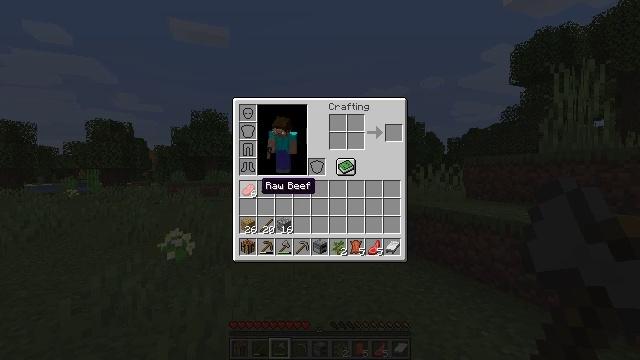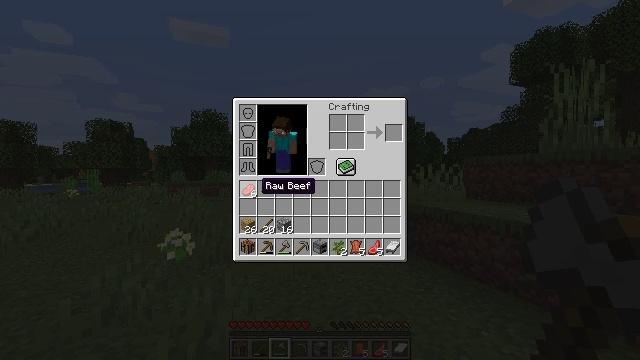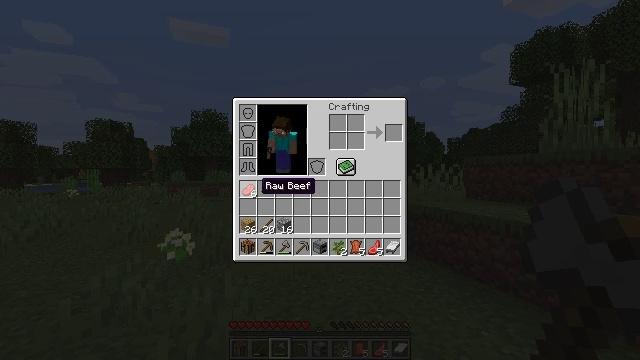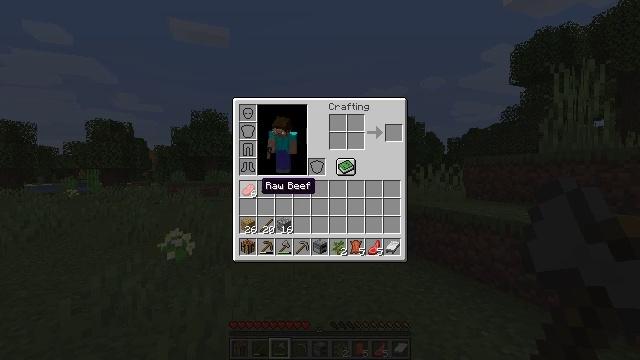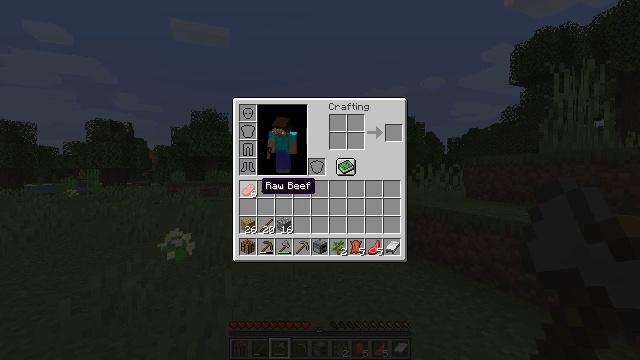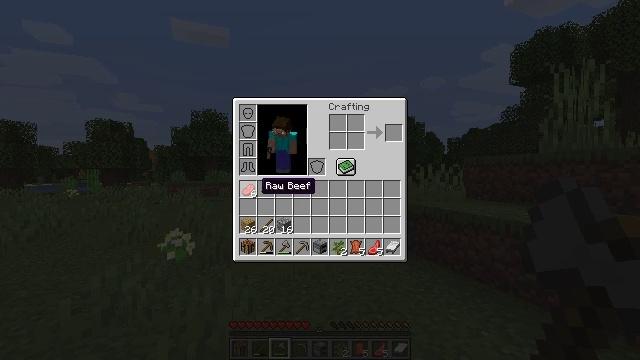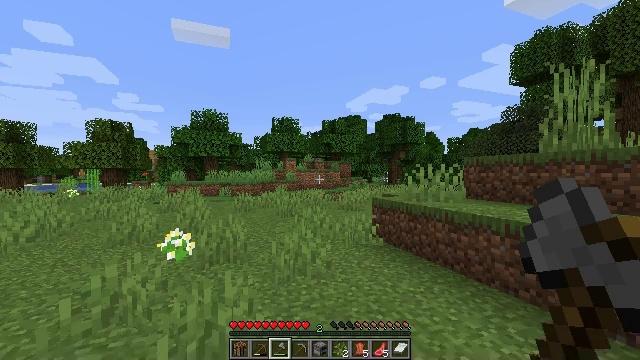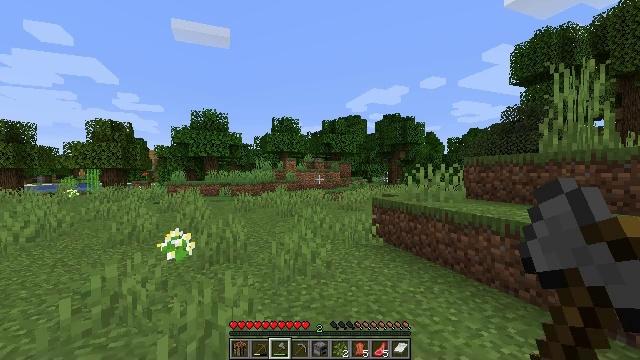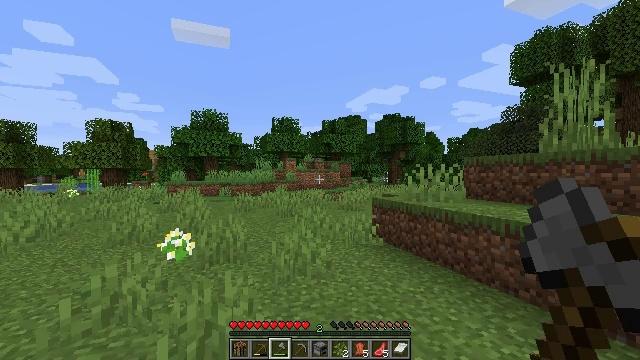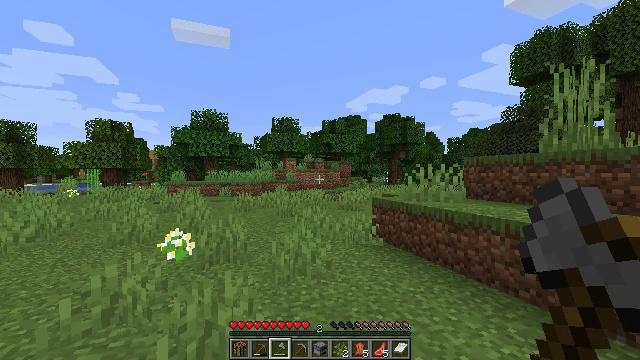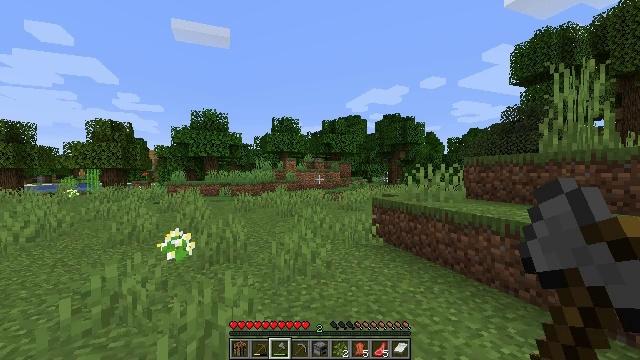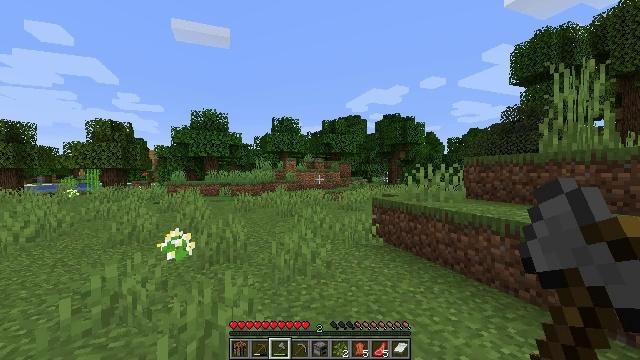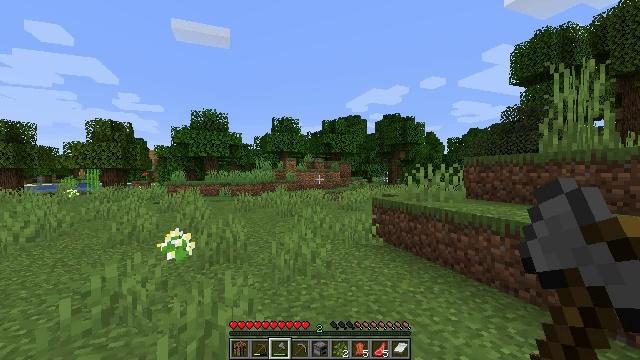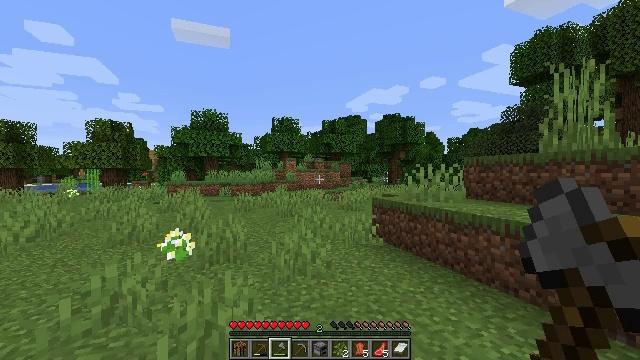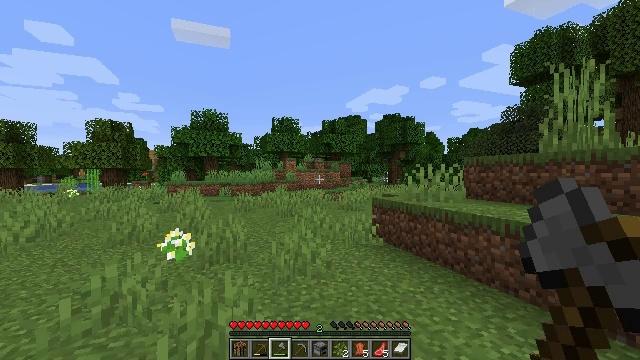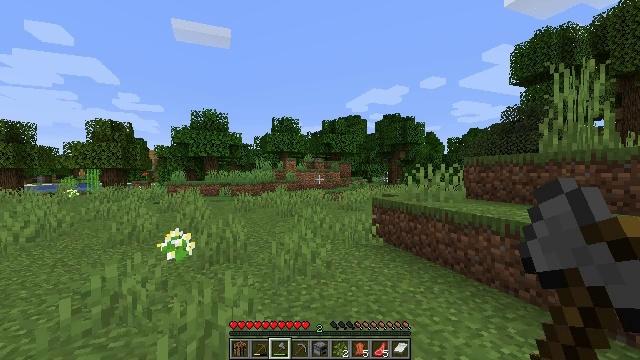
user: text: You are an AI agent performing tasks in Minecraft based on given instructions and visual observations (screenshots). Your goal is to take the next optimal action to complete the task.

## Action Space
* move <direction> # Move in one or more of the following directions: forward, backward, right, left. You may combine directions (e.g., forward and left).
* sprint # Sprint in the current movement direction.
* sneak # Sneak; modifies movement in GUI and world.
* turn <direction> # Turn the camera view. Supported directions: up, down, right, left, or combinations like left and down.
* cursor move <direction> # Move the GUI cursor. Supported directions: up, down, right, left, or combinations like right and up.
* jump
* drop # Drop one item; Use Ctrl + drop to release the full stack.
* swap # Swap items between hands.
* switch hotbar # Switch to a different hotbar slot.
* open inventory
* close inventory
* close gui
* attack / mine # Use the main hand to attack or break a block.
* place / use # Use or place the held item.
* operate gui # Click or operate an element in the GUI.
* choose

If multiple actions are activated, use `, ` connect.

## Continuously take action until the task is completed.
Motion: motion action
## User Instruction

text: Mine the sugar cane near rivers.
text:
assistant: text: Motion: no_op
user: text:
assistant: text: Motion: no_op
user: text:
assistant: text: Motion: no_op
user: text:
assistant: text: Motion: no_op
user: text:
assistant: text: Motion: no_op
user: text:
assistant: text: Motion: close inventory
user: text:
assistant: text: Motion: close inventory
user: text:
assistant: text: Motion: close inventory
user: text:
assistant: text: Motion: close inventory
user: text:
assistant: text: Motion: no_op
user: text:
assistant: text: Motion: no_op
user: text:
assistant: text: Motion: no_op
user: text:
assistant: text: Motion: no_op
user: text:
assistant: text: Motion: no_op
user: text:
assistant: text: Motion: no_op
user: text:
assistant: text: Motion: no_op
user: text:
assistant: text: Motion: no_op
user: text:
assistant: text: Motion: no_op
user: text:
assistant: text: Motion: no_op
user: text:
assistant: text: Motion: no_op
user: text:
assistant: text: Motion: no_op
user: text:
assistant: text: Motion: turn left
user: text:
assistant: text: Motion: move forward, turn left
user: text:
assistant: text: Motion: move forward, turn left
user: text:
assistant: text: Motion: move forward, turn left
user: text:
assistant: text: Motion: move forward
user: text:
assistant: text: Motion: move forward
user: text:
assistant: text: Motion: move forward, turn left
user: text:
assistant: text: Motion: move forward
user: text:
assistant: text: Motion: move forward